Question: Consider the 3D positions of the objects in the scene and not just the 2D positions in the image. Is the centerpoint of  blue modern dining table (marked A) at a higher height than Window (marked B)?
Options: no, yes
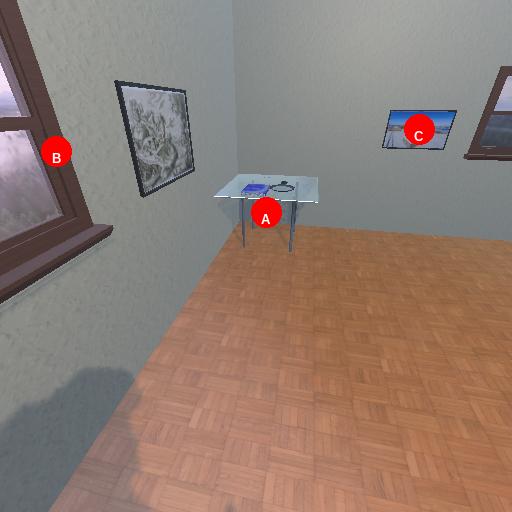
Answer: no